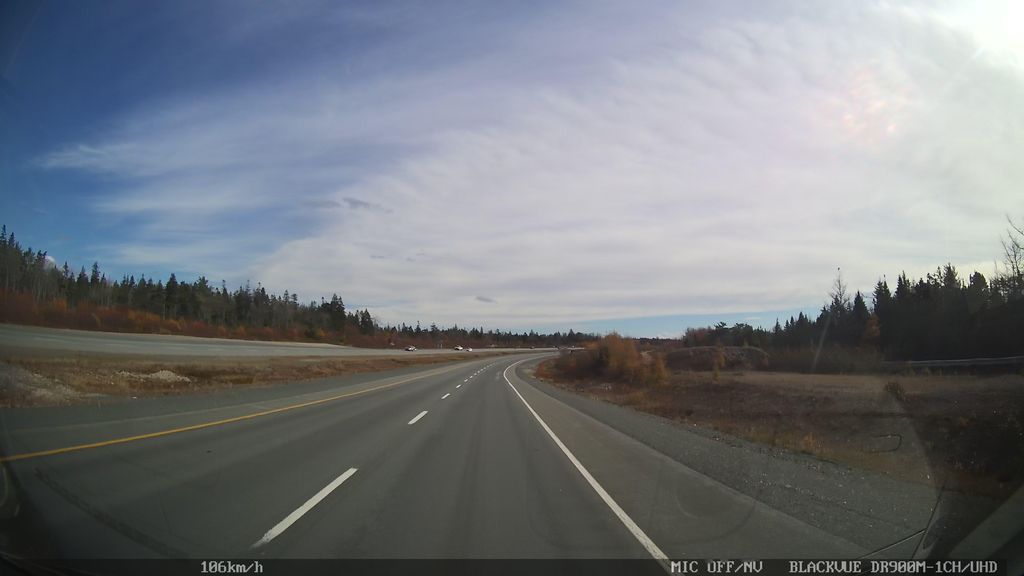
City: halifax